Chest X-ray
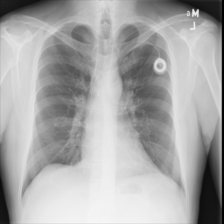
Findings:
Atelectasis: negative
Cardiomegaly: negative
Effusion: negative
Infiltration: negative
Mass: negative
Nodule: negative
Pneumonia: negative
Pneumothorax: negative
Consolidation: negative
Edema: negative
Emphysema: negative
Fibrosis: negative
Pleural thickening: negative
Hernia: negative